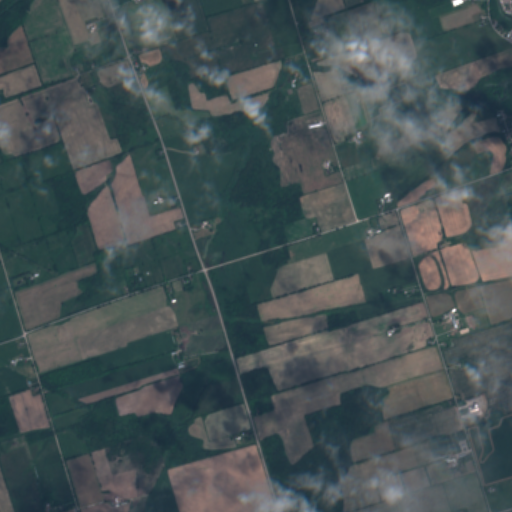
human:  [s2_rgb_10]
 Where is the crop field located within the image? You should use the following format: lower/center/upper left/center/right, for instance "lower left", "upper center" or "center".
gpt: The crop field is located in the center right of the image.
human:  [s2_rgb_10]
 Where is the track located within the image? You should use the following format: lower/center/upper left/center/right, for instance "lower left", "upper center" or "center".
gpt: The track is located in the lower left of the image.
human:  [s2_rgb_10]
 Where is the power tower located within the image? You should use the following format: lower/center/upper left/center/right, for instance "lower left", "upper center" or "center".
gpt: There is no power tower in the image.